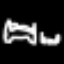
Label: bed